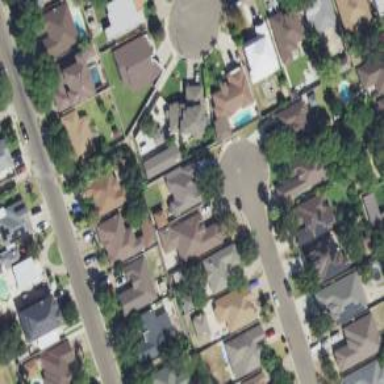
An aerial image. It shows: Residential road lined with residential properties on both sides.